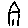
Label: house